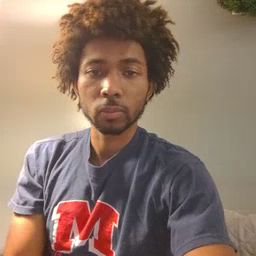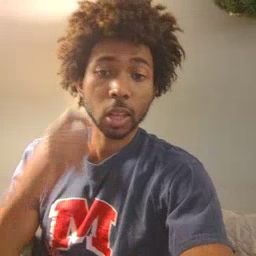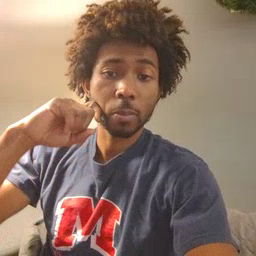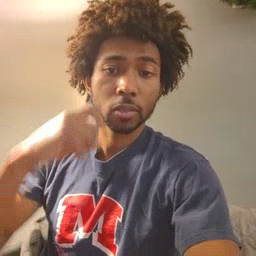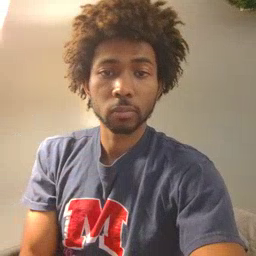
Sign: apple